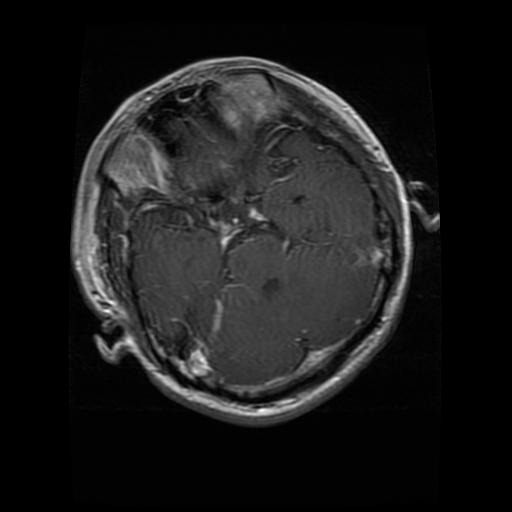
Label: glioma